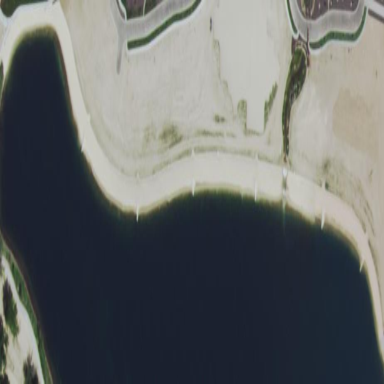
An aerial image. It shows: Scenic beach with natural beauty.